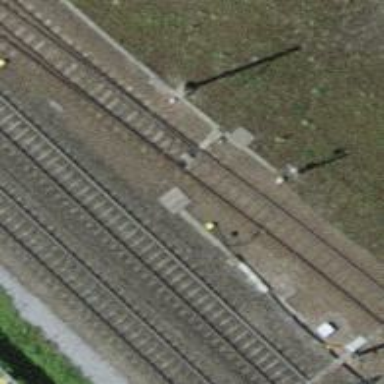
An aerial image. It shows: Railway switch.